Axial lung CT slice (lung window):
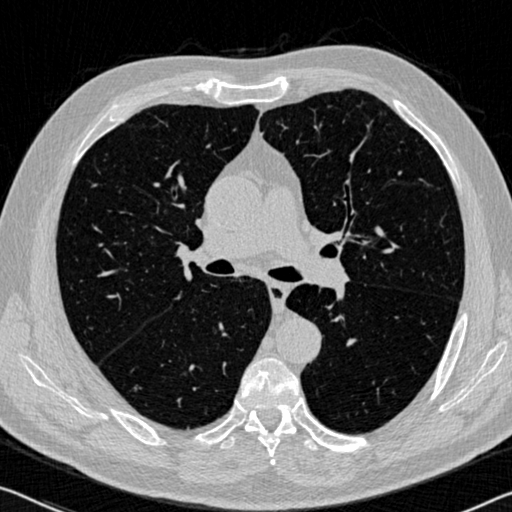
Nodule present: no